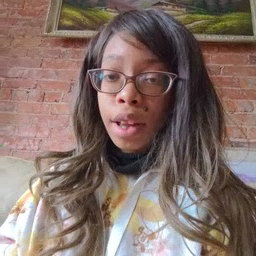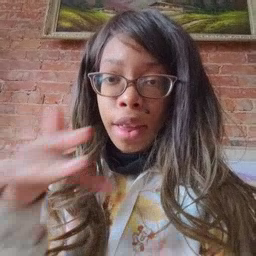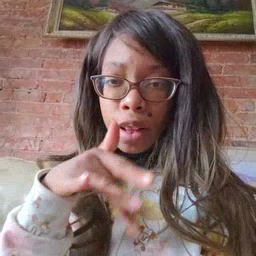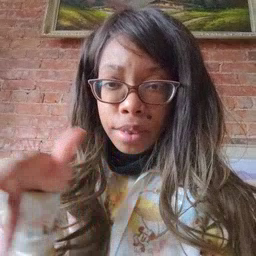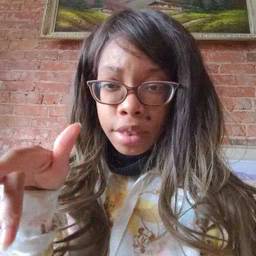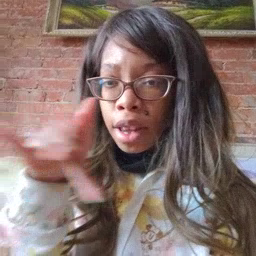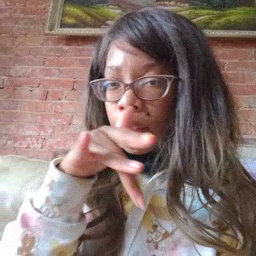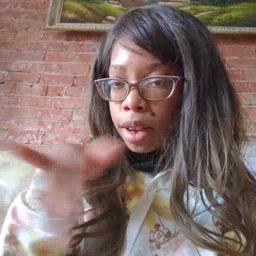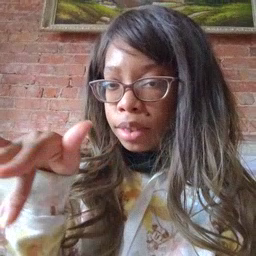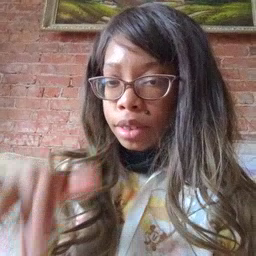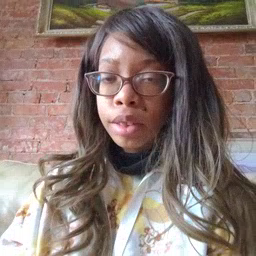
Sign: empty